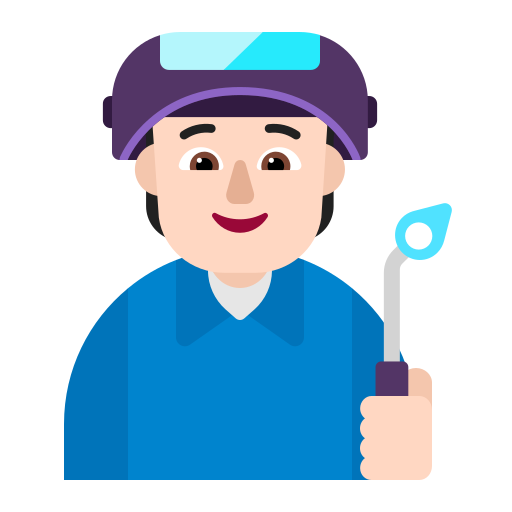
factory worker flat light